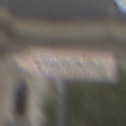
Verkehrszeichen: UmleitungswegweiserLinksweisend
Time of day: Midday
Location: Outdoor (Urban)
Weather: Overcast
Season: NotSpecified
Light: Natural